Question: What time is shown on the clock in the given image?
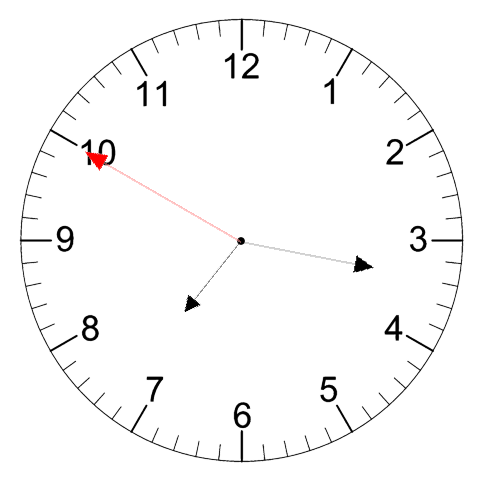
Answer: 07:16:50